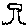
Label: tree